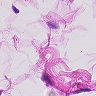
Metastatic tissue present: no